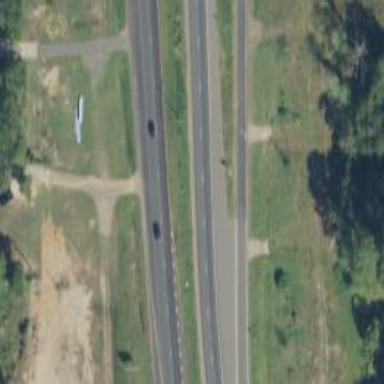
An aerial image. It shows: Motorway junction.